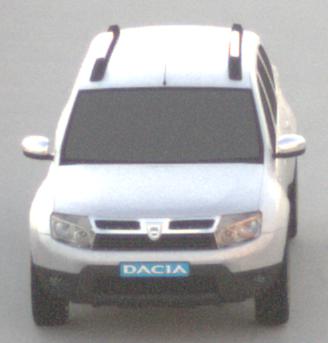
Make: Dacia
Model: Duster dCi 110 FAP
Detailed model: Duster (I)
Model produced from: 2010/06
Model produced until: 2013/11
Doors: 5
Color: white
Road condition: dry road
Daytime: sunrise or sunset
Contrast: low contrast